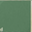
Piece: xx